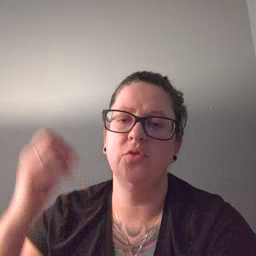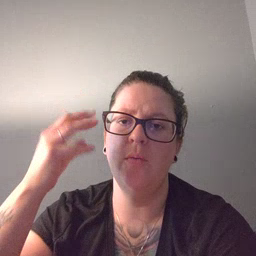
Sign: shower